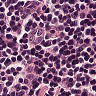
Metastatic tissue present: no